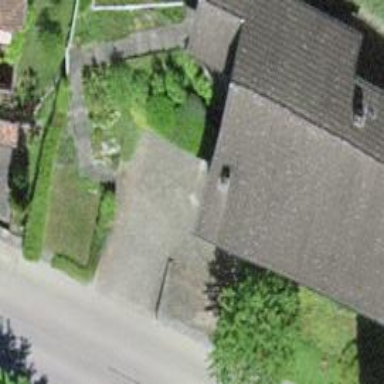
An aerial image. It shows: Detached building.